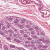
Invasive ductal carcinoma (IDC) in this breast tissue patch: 0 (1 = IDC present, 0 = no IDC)